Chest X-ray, PA view. Patient: 48 years old, sex F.
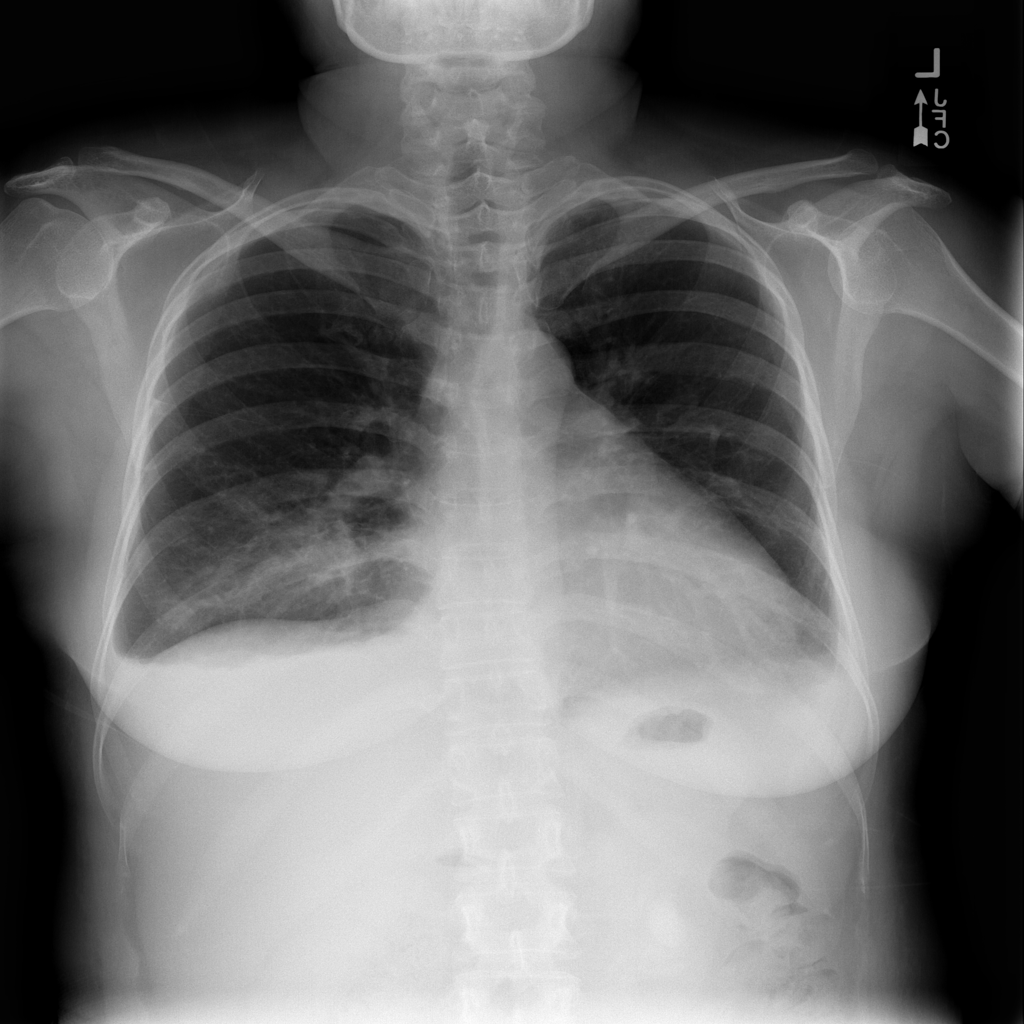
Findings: Effusion, Infiltration